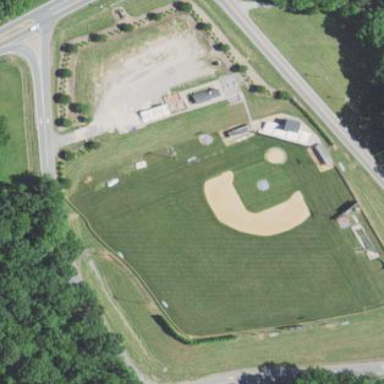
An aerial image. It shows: Baseball pitch for leisure and sports activities.